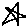
Label: star